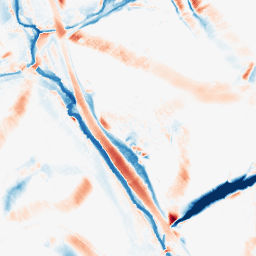
Category: morphological
Decomposition family: morphological_diamond
Decomposition parameters: operation: average
radius: 15
Upsampling method: sinc_blackman
Upsampling parameters: scale: 4
kernel_size: 16
Upsampling scale: 4